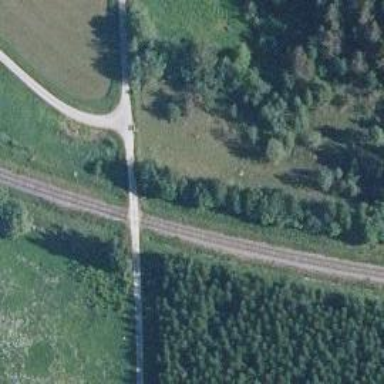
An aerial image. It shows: Level crossing with saltire marking.